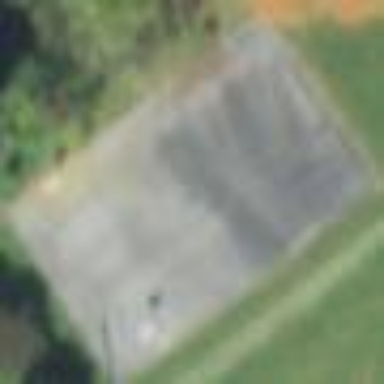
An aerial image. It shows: Basketball court on pitch.